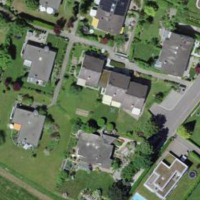
EUNIS habitat code: 55
Species observed at this site:
Geranium sanguineum